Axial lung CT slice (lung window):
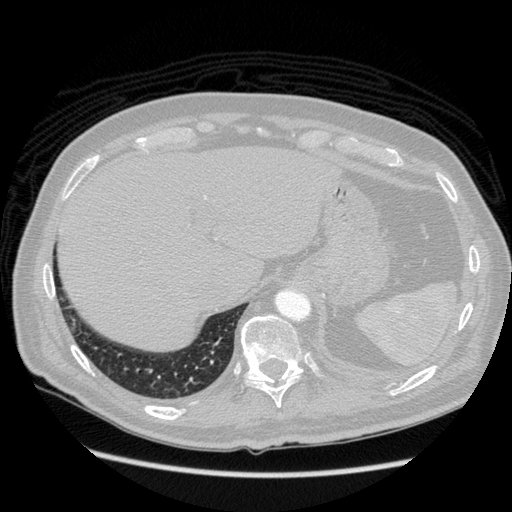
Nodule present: no